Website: macys
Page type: customer-info-address
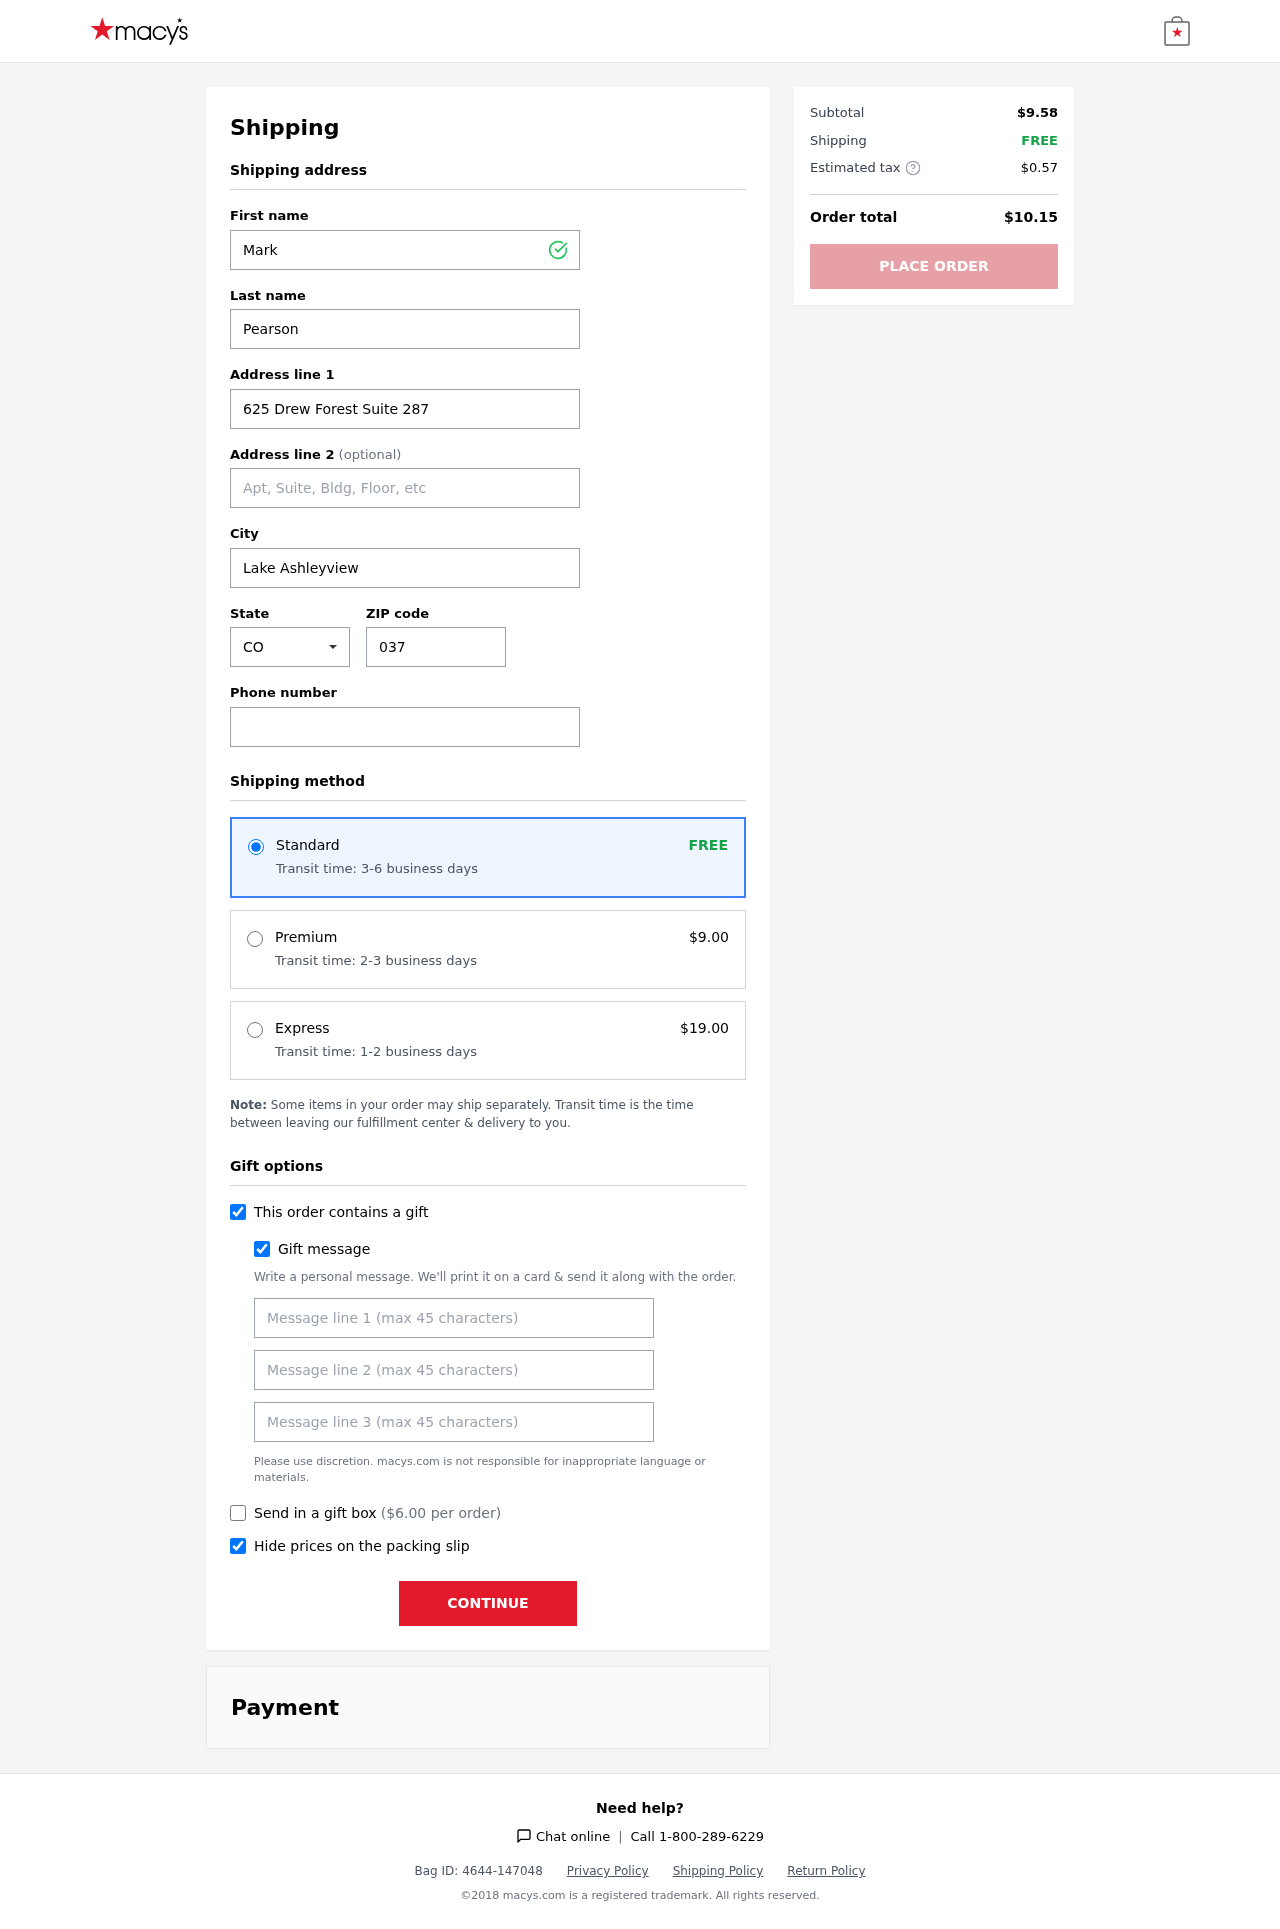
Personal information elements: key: PII_CITY
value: Lake Ashleyview
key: PII_FIRSTNAME
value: Mark
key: PII_GIFT_MESSAGE
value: Hey Zachary, I saw this roasted poblano dressing and immediately thought of how much you enjoy whipping up delicious meals. I hope it adds a little extra flair to your next culinary adventure! Enjoy!  Mark
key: PII_LASTNAME
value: Pearson
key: PII_PHONE
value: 3637996863
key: PII_POSTCODE
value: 03764
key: PII_STATE_ABBR
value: CO
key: PII_STREET
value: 625 Drew Forest Suite 287
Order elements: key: ORDER_SHIPPING_STANDARD
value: FREE
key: ORDER_SHIPPING_STANDARD_TIME
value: Transit time: 3-6 business days
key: ORDER_SHIPPING_PREMIUM
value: $9.00
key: ORDER_SHIPPING_PREMIUM_TIME
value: Transit time: 2-3 business days
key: ORDER_SHIPPING_EXPRESS
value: $19.00
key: ORDER_SHIPPING_EXPRESS_TIME
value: Transit time: 1-2 business days
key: ORDER_GIFT_BOX_FEE
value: $6.00
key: ORDER_SUBTOTAL
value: $9.58
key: ORDER_SHIPPING_COST
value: FREE
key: ORDER_TAX
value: $0.57
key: ORDER_TOTAL
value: $10.15